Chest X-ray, AP view. Patient: 20 years old, sex M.
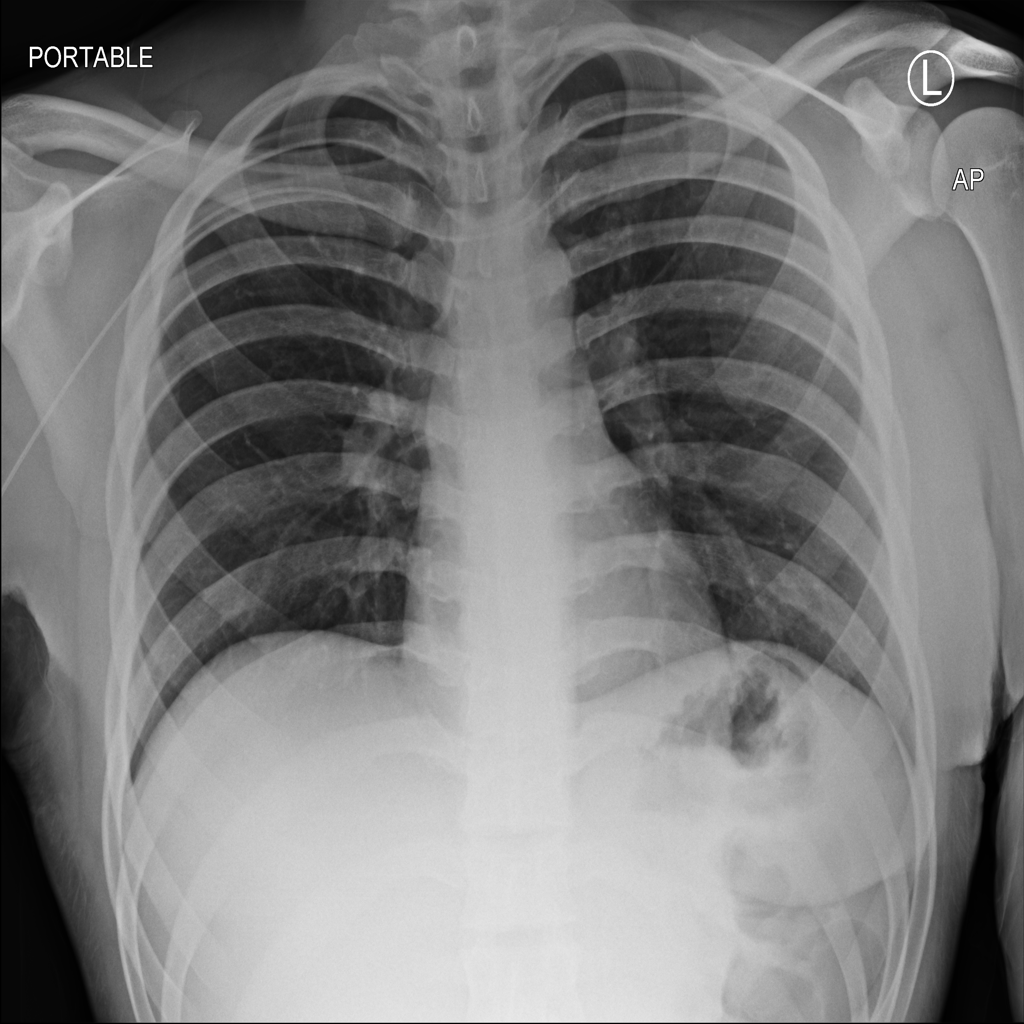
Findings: No Finding